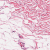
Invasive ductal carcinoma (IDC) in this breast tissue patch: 0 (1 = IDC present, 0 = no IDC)